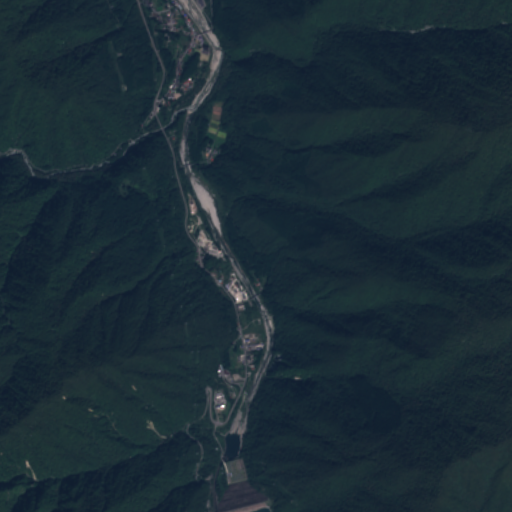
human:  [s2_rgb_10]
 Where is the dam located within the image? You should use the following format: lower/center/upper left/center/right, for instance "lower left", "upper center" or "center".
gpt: The dam is located in the lower center of the image.
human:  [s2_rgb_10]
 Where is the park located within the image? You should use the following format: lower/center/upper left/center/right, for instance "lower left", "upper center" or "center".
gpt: The park is located in the lower center of the image.
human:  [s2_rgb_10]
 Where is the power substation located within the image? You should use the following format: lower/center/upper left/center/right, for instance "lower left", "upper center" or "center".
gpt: The power substation is located in the lower center of the image.
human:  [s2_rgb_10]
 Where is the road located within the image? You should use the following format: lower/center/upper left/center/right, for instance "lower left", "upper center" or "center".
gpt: There is no road in the image.